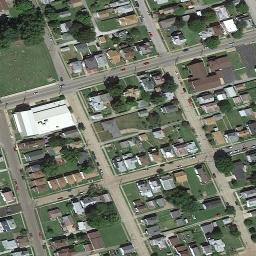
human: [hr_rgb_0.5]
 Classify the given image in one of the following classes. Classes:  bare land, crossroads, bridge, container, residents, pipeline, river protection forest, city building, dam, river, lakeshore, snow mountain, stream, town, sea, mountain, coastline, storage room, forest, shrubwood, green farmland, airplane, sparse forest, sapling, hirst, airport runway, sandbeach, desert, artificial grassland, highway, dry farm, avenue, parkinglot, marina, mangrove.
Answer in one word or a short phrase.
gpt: town